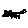
Label: cat